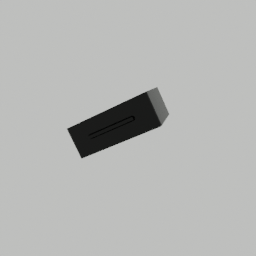
Label: electronics